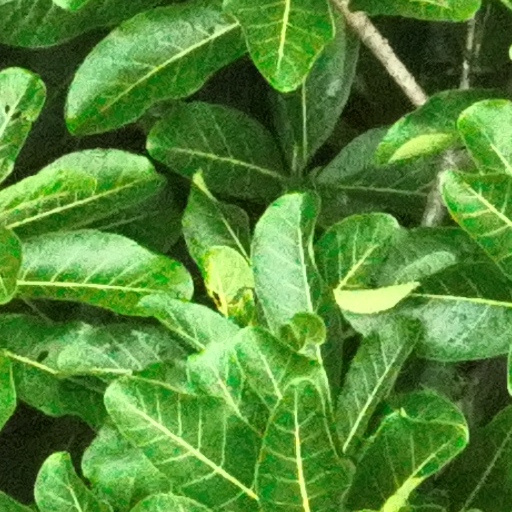
Species: Ficus obtusifolia
GBIF accepted scientific name: Ficus obtusifolia
Crown area (m\u00b2): 258.94